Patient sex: M
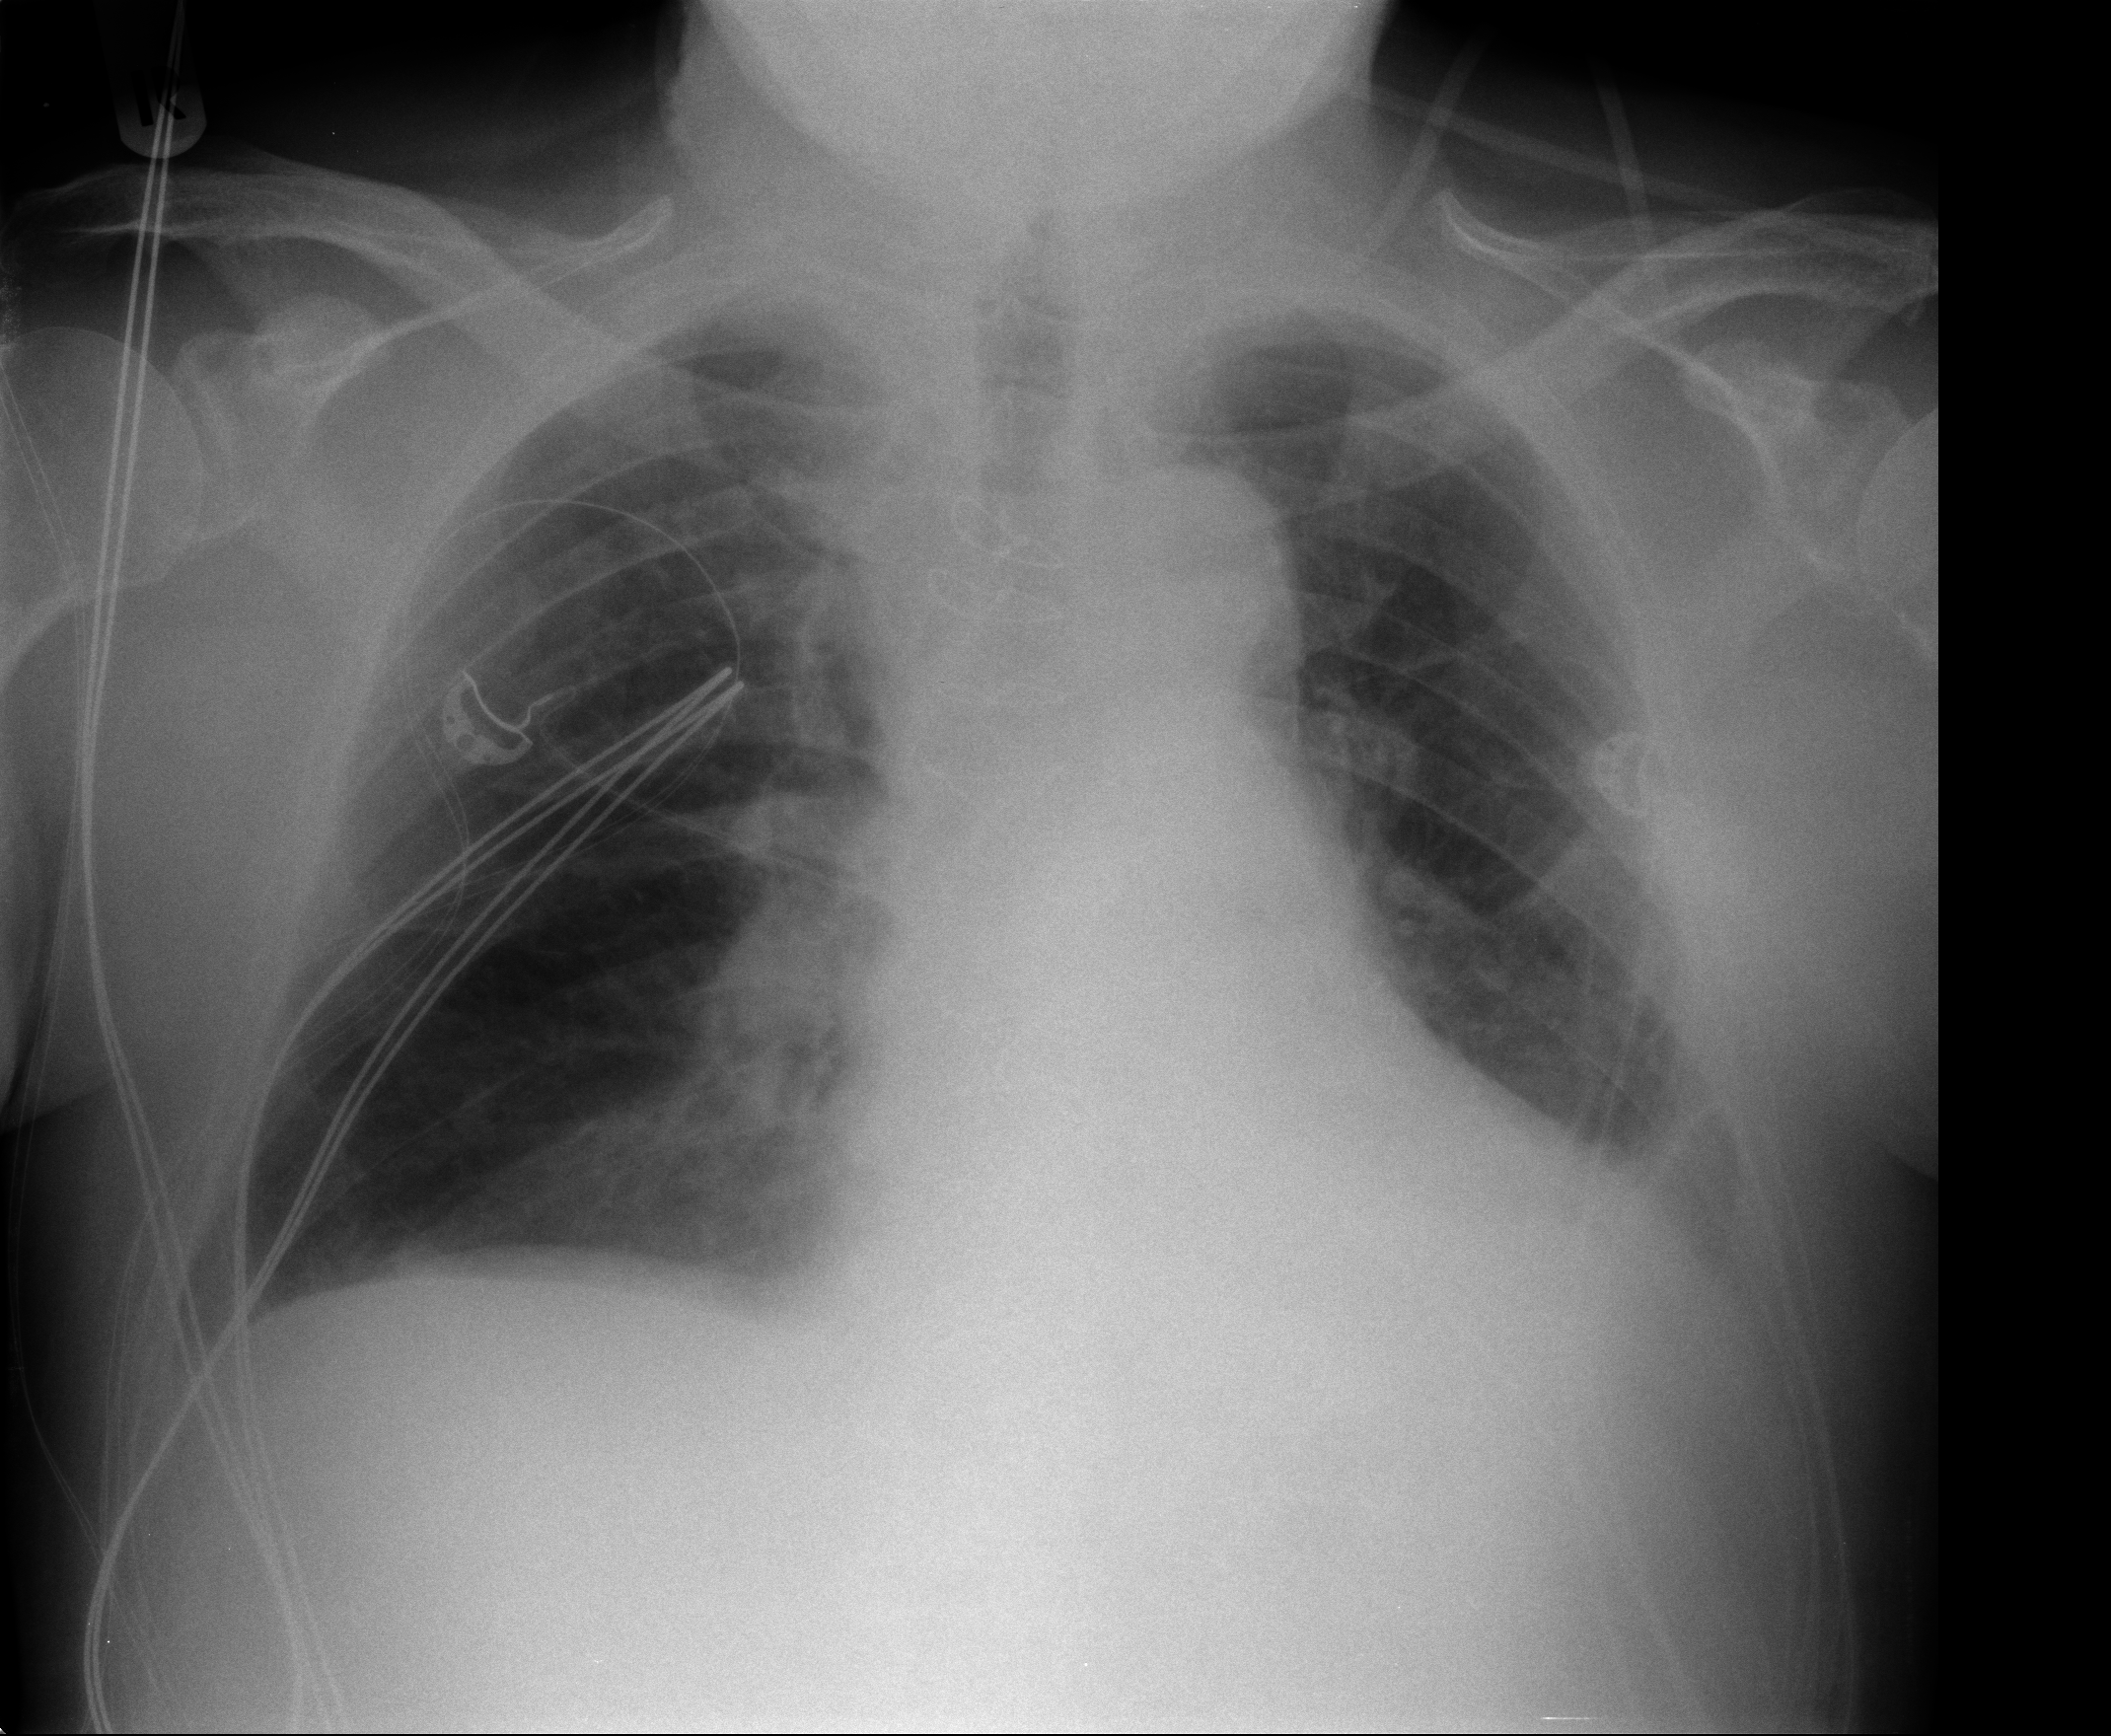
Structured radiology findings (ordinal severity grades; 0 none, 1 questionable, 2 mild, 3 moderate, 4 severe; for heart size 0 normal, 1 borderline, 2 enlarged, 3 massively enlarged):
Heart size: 2
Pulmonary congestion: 2
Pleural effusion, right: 1
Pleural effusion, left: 2
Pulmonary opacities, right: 1
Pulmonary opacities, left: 0
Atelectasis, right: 2
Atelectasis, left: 2